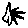
Label: star